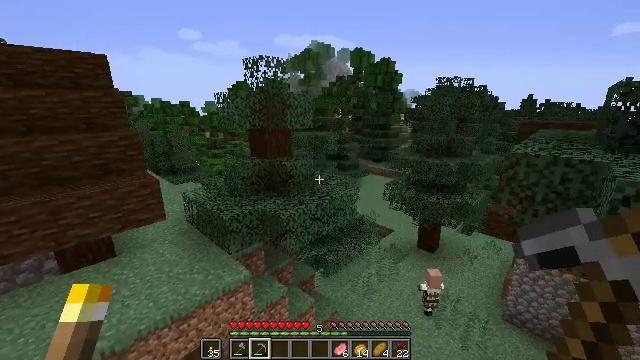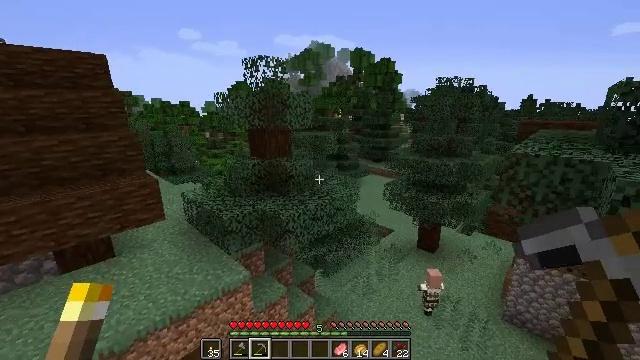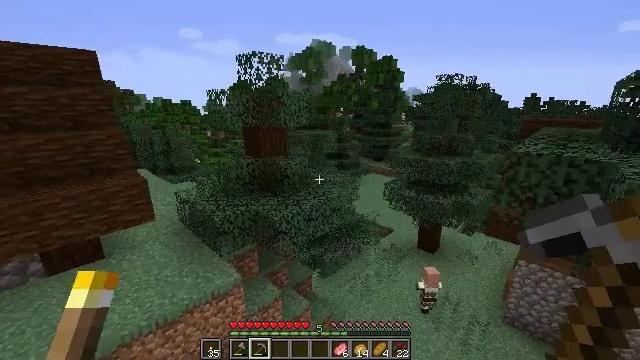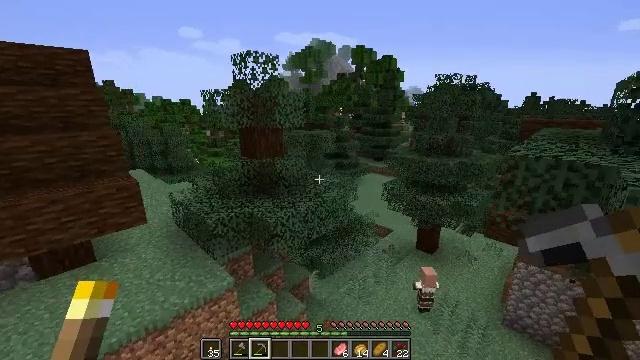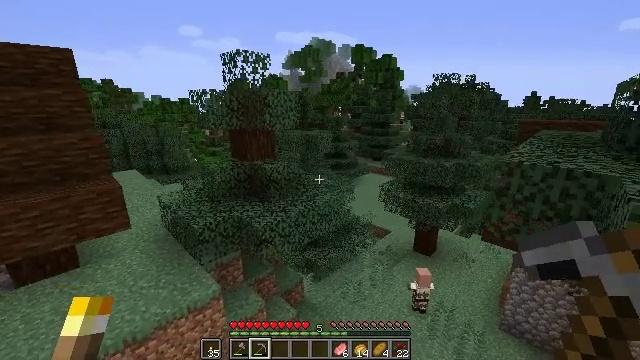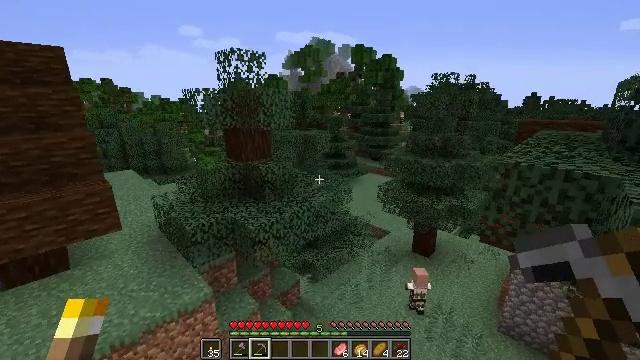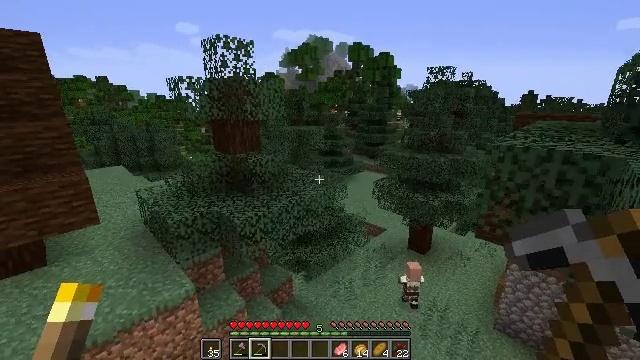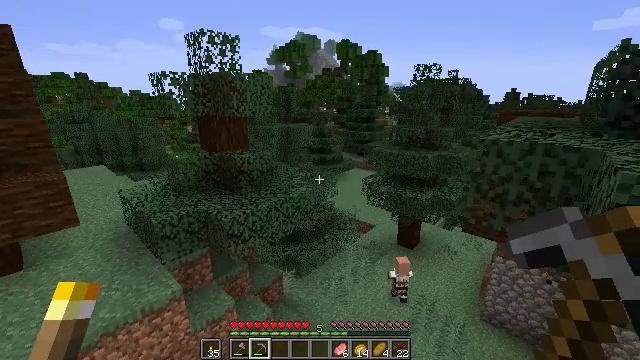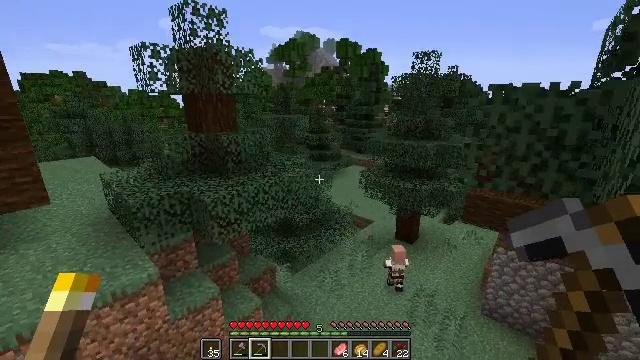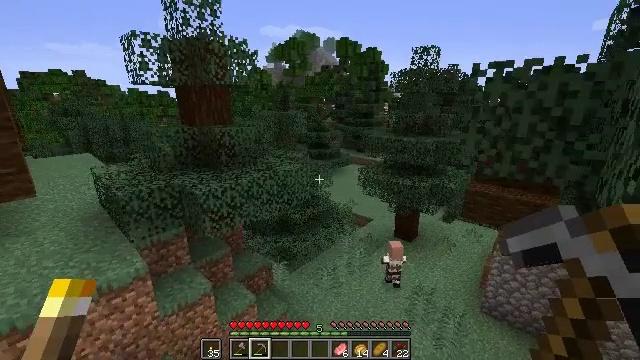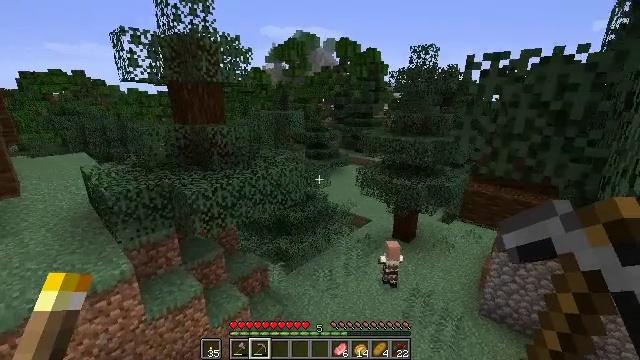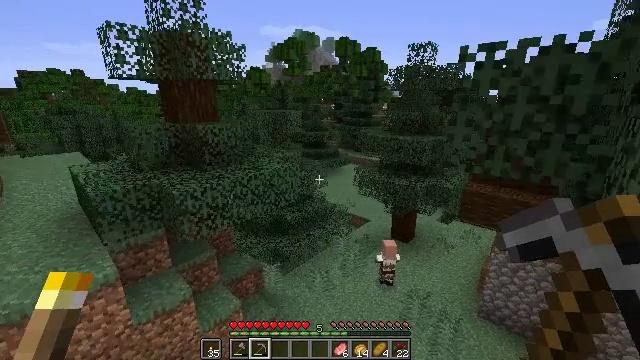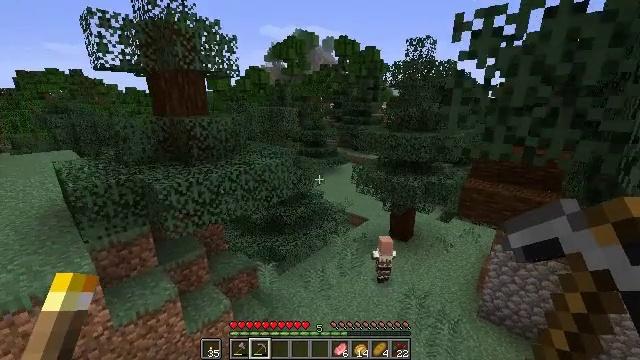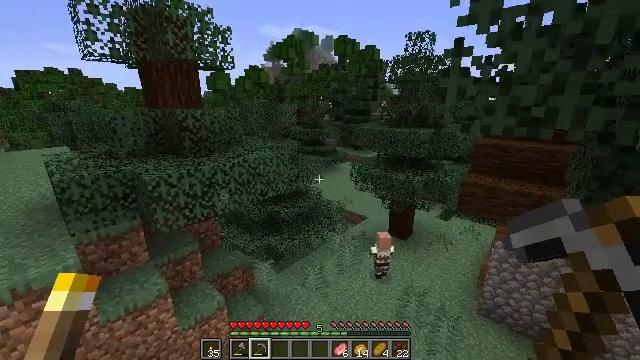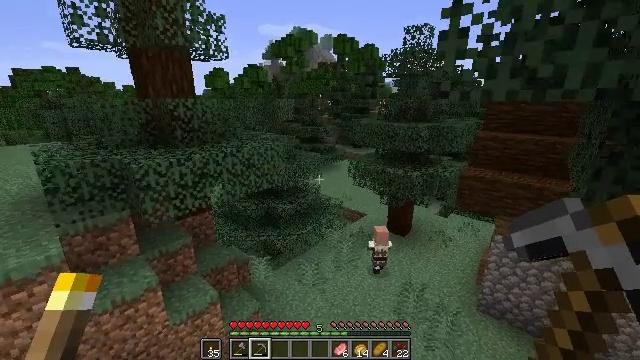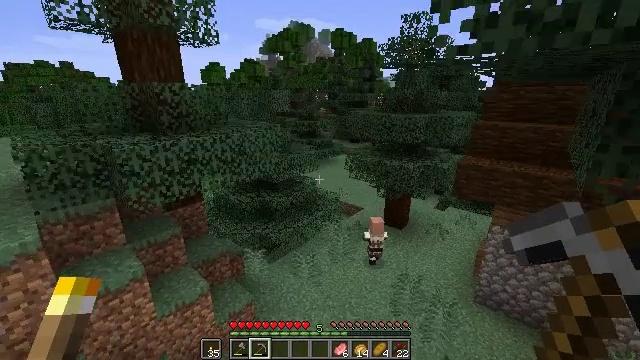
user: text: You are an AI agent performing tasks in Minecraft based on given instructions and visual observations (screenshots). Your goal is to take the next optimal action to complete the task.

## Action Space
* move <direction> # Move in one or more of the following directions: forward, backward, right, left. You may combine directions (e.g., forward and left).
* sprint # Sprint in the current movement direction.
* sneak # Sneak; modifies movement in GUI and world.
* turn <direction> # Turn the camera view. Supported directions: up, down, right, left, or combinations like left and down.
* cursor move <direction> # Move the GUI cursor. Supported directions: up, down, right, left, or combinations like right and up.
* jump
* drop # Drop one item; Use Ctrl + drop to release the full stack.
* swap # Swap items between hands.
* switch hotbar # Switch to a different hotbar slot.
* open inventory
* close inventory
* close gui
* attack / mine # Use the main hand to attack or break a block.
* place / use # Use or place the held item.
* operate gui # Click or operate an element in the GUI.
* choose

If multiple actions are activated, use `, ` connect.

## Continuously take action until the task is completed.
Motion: motion action
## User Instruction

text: Collect spruce leaves for landscaping.
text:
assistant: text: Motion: move forward and move right
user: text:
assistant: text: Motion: move forward and move right
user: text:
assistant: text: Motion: move forward and move right
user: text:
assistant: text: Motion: move forward and move right
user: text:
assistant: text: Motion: move forward and move right
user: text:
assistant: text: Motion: move forward and move right
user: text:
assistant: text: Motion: move forward and move right, turn right
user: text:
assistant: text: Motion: move forward and move right
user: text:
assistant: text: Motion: move forward and move right
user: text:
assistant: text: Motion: move forward and move right
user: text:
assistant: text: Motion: move forward and move right
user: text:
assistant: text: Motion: move forward and move right
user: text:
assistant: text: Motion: move forward and move right
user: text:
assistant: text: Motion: move forward and move right
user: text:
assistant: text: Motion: move forward and move right
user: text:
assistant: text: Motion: move forward and move right
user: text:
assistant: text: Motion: move forward and move right
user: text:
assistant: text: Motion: move forward and move right
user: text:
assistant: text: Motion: move forward
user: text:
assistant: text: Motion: move forward
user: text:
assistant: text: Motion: move forward
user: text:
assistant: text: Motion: move forward
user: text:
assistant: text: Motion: move forward
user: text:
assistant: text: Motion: move forward
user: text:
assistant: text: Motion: move forward
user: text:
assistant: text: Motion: move forward
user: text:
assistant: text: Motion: move forward
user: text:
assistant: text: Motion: move forward
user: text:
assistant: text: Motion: move forward
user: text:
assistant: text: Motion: move forward